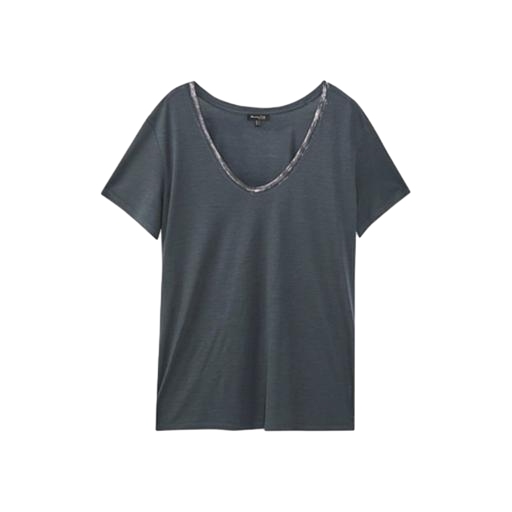
gray embellished t-shirt, scoop-neck tee, woman's tshirt, white background